Question: Salam (means Hello) :)
I'm trying to implement a 3 column layout for my web page using 'display:table' & 'display:table-cell'. It works fine in firefox and chrome, and I know that <URL>, but all I achieved so far is no more than this screenshot:

how can I get this to work in IE 8+ ?
here is my complete code:
(<URL>
'''
<!DOCTYPE HTML PUBLIC "-//W3C//DTD HTML 4.01 Frameset//EN">
<html>
<head>
<title>test</title>
<meta http-equiv="Content-Type" Content="text/html;charset=UTF-8">
<style type="text/css">
*{
margin: 0;
padding: 0;
}
html,body{
width:100%;
margin:0;
padding:0;
}
.container{
display:table;
width:100%;
border-collapse:separate;
}
.col{
display:table-cell;
}
.side-1{
width:200px;
background: #efefef;
}
.side-2{
width:200px;
background: #f8f8f8;
}
.content{
}
#header,#footer{
height:40px;
background: #e4f3fd;
}
</style>
</head>
<body>
<div id="header">header</div>
<div class="container">
<div class="col side-1">
sidebar 1
<br>.<br>.<br>.
</div>
<div class="col side-2">
sidebar 2
<br>.<br>.<br>.
</div>
<div class="col content">
content
<br>.<br>.<br>.
</div>
</div>
<div id="footer">footer</div>
</body>
</html>
'''
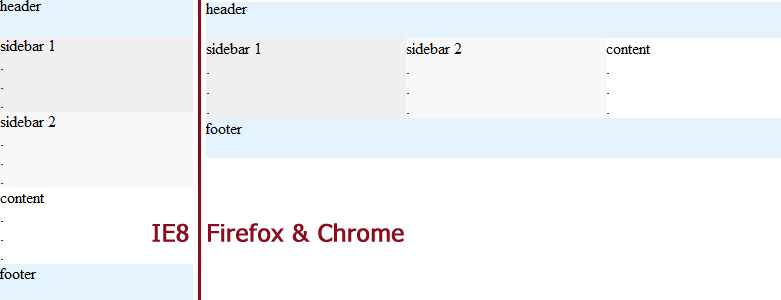
Answer: The problem is that IE doesn't render the page as it's latest version, <URL> version solves the problem:
'''
<meta http-equiv="X-UA-Compatible" content="IE=edge">
'''